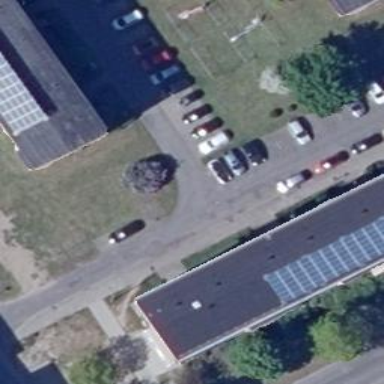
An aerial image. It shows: Parking aisle designated as service road.